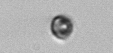
Label: nanoplankton_mix